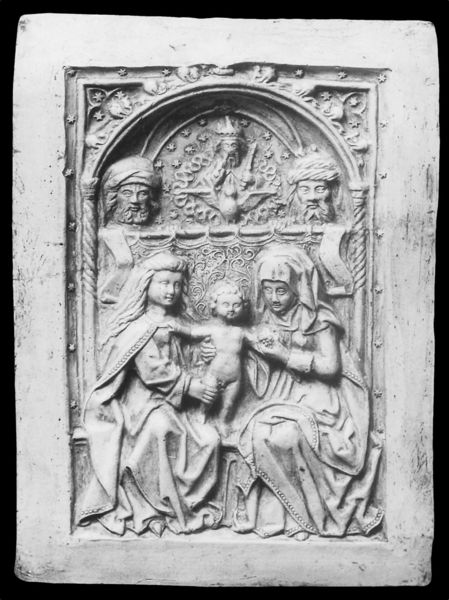
Titel: Heilige Sippe
Institution: Köln, Museum für Angewandte Kunst
Schlagwörter: gott, frauen, frau, köpfe, männer, bibel, halten, stein, taube, vorhang, kirche, familie, kind, krone, relief, bogen, flagge, klein, könig, tor, beton, zement, groß, sterne, christus, jesus, christlich, stange, taufe, maria, madonna, guss, turban, biblisch, anna, josef, heiliger geist, gottvater, christuskind, bethlehem, trinität, anna selbdritt, köpf, kleibn, architekturbogen